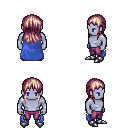
a pixel art fantasy rpg character, male body template, dark elf, purple skin, blue cape, magenta pants, white blonde unkempt hairstyle, metal boots, four views (front, back, left, right), 2x2 character sprite sheet, small pixel art, hard edges, no anti-aliasing